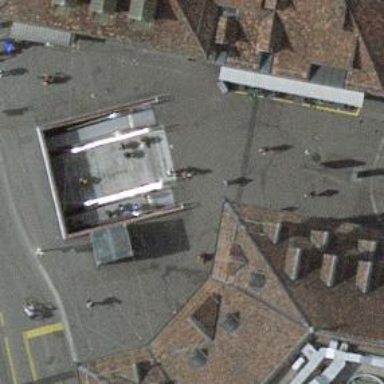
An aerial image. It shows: Entrance to train station.